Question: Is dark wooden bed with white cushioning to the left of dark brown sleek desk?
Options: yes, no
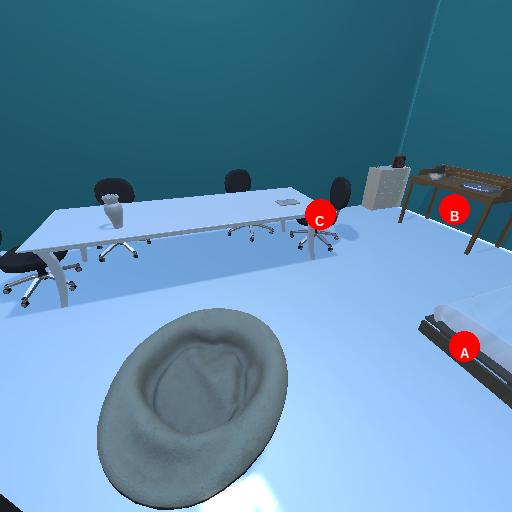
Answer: yes